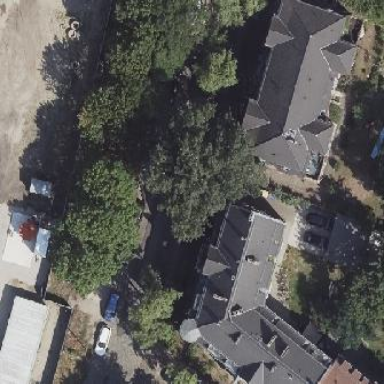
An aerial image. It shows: Apartments building with gambrel roof.